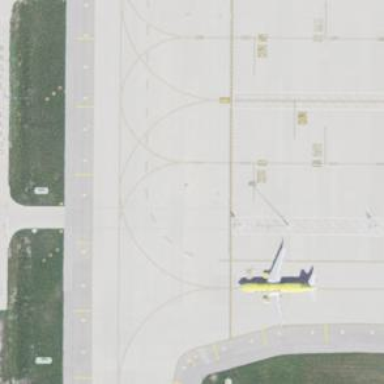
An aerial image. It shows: Image of taxiway at airport.